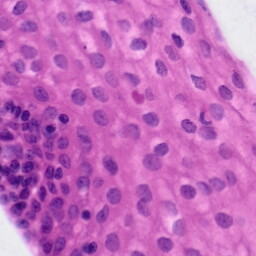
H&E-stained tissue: Tonsil